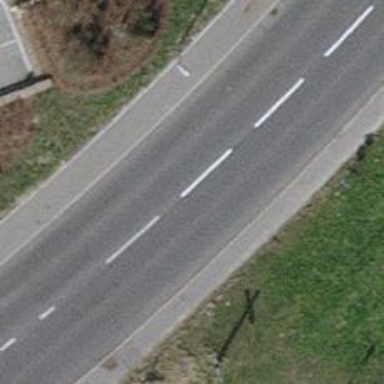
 featuring cycle lane on the left and cycle track on the right."